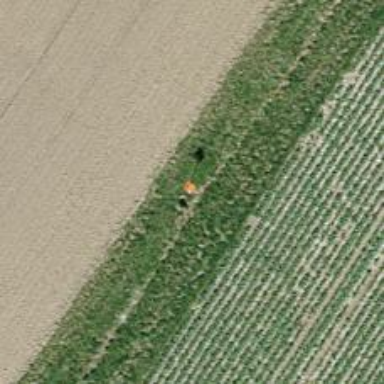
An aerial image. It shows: View of pole with roofed pipeline marker.